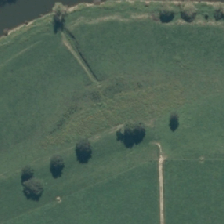
Land cover: lake_pond